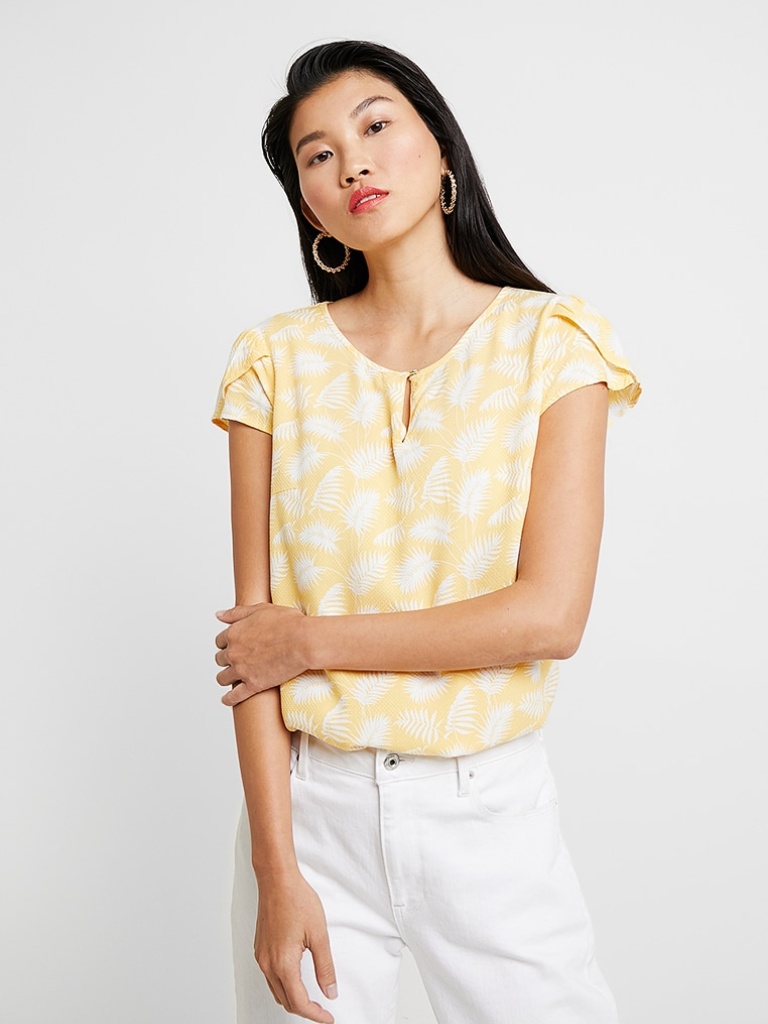
cotton relaxed short sleeve hip length Untucked crew blouse